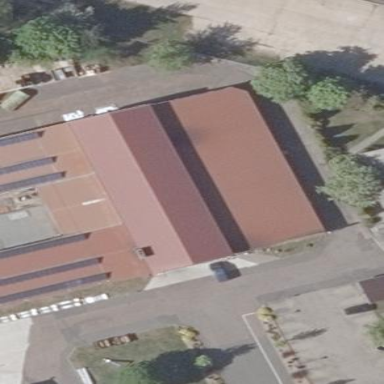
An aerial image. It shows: Building.